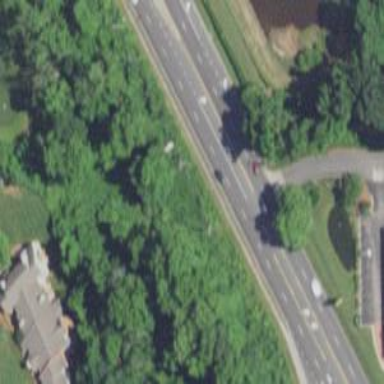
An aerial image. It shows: Primary highway with asphalt surface. There is sidewalk on the left side.